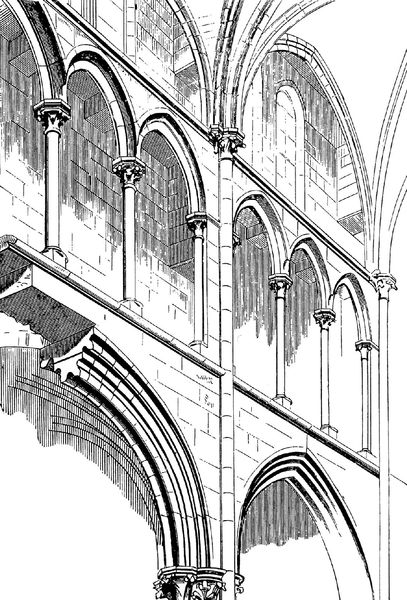
Titel: Saint-Martin
Standort: Clamecy, Saint-Martin (EU - F - Burgund)
Schlagwörter: fenster, licht, pfeiler, raum, schwarz, skizze, säulen, weiss, zeichnung, zimmer, gebäude, architektur, stein, steine, innenraum, kirche, decke, innen, gotik, umrisse, bogen, perspektive, studie, mauer, linien, rundbogen, spitz, detail, bögen, gang, gewölbe, rippen, konturen, bleistift, entwurf, kapitelle, kapitell, kreuzrippengewölbe, spitzbogen, plan, gothik, aufriss, zeicnung, enteurf, bogenspitz